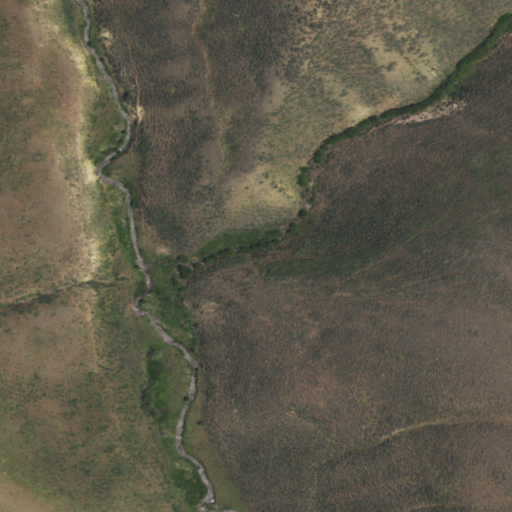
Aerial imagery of valley in Wyoming named Deep Gulch containing only shrub